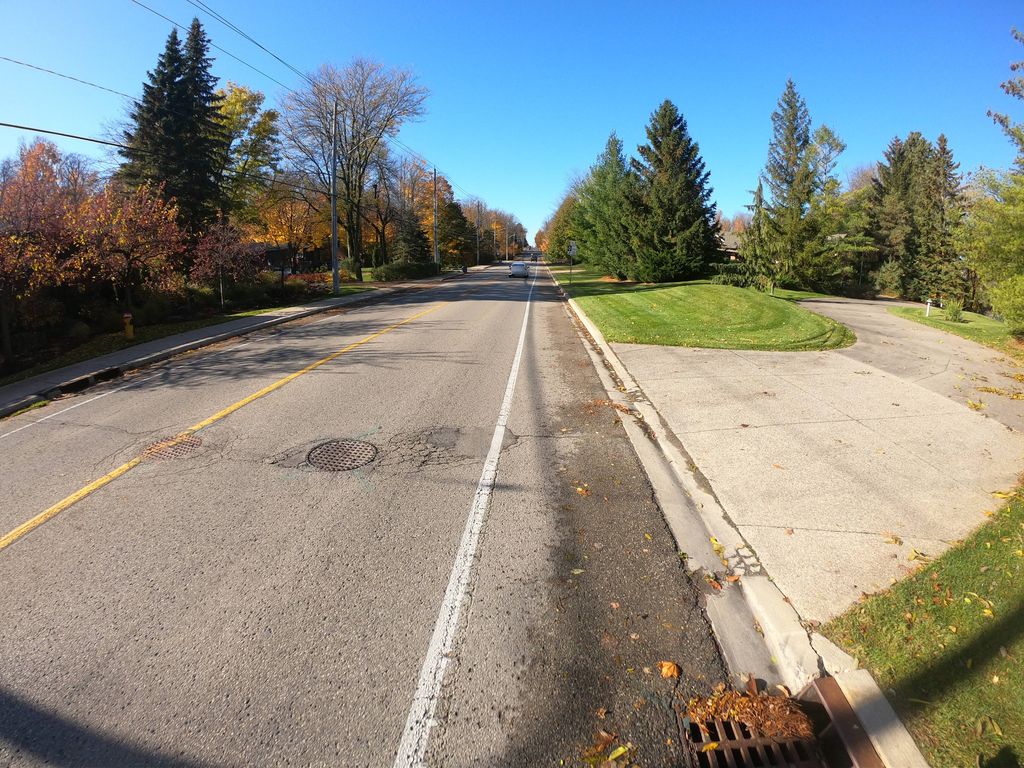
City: kitchener-waterloo